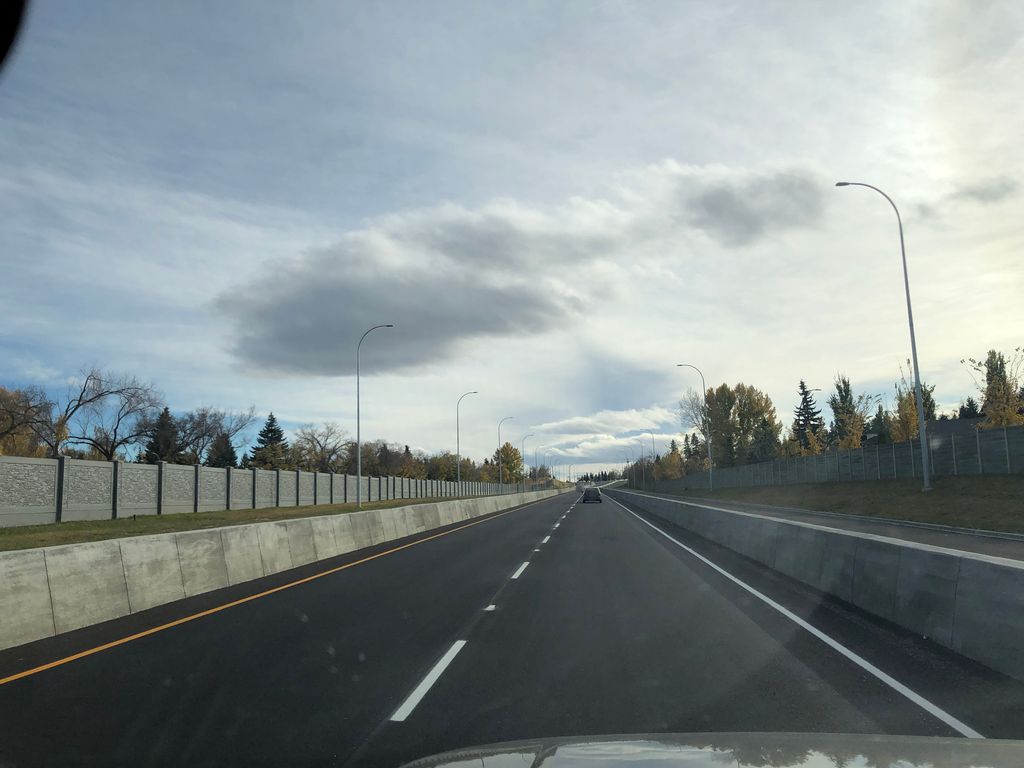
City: calgary